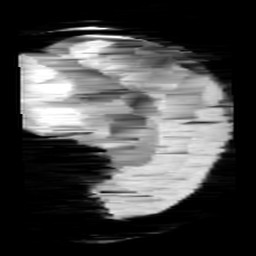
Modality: minIP
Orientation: sagittal
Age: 10
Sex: female
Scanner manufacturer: siemens
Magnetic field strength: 3 T
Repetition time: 0.027 s
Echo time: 0.02 s